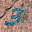
Label: 3